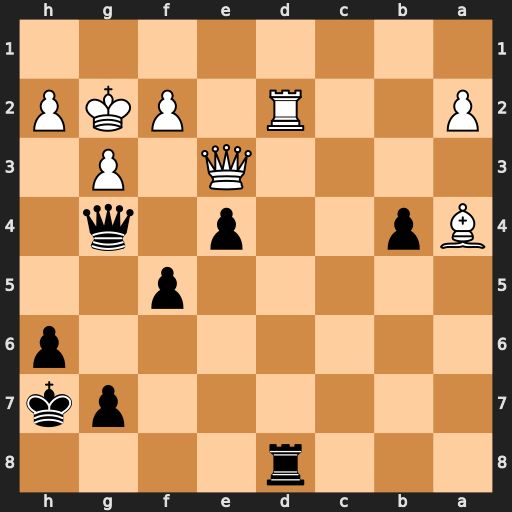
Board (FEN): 3r4/6pk/7p/5p2/Bp2p1q1/4Q1P1/P2R1PKP/8
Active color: b
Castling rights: -
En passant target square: -
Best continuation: Qf3+ Kg1 Qxe3